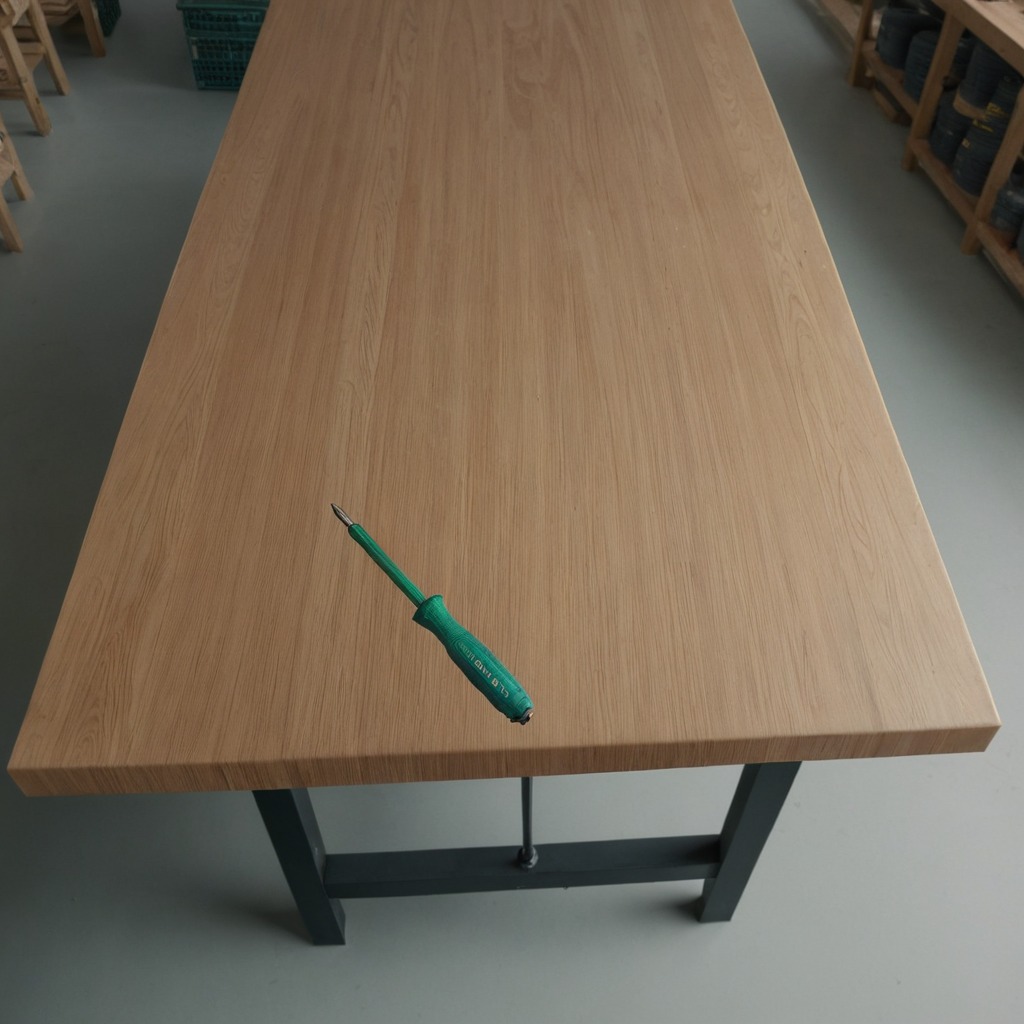
A screwdriver lies on a workbench inside a coastal fishing gear workshop.